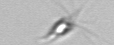
Label: Calciopappus